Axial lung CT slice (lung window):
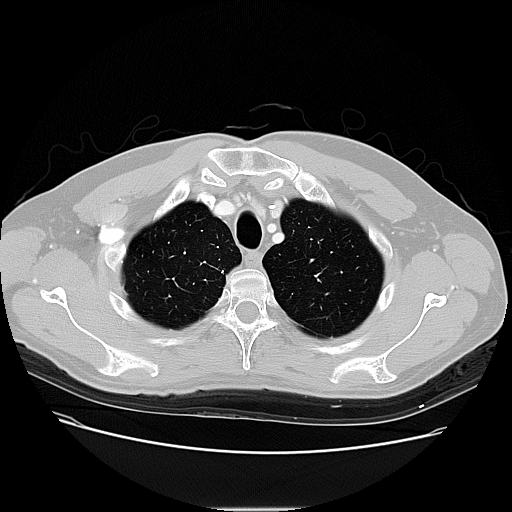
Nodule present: no